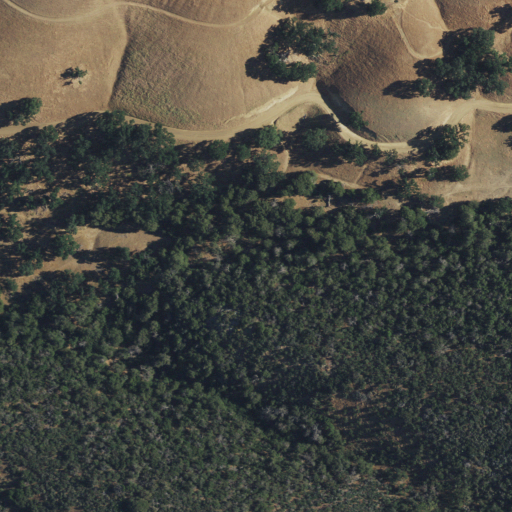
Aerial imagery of mountains in California named Tehachapi Mountains containing shrub, evergreen forest, mixed forest, open development, and grassland